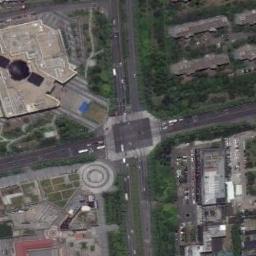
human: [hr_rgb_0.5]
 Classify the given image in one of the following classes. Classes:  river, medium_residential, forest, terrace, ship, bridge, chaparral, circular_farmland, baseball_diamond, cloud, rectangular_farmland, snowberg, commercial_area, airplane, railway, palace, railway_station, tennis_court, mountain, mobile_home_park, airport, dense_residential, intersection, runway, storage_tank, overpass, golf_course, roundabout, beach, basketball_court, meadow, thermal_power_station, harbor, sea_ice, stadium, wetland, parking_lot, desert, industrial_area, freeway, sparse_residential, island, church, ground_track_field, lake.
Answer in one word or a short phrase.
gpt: intersection